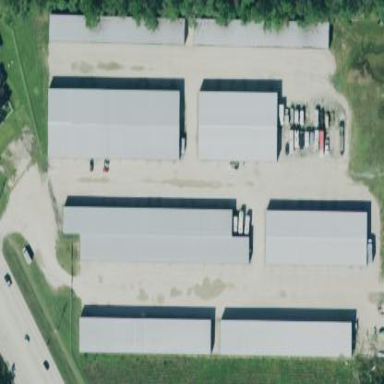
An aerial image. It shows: Storage rental shop.